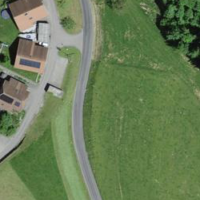
EUNIS habitat code: 24
Species observed at this site:
Arnica montana
Pimpinella major